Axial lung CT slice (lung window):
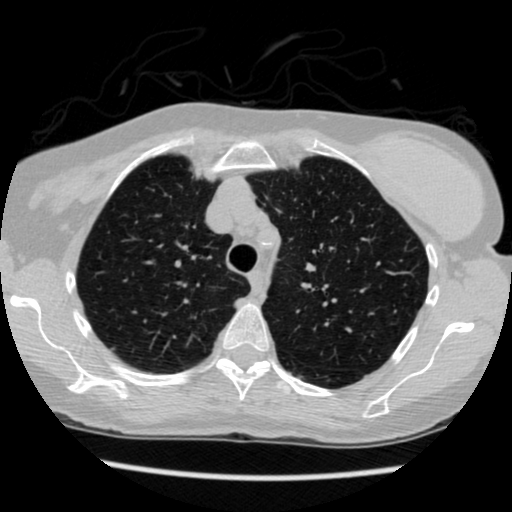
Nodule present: no